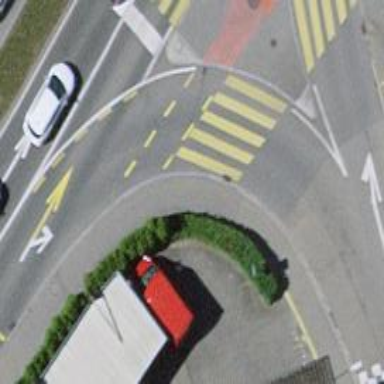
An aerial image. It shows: Zebra crossing with clear markings.